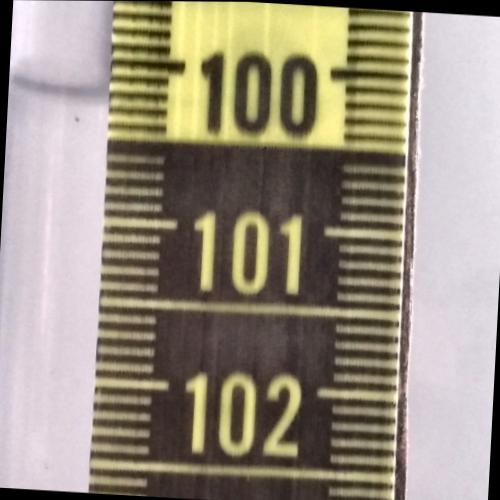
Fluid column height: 100.2 cm